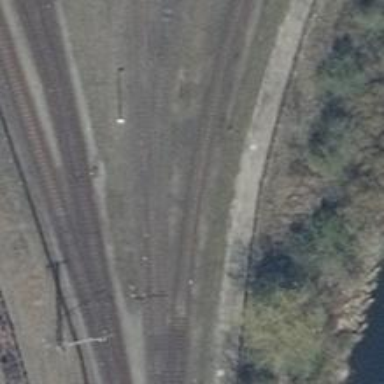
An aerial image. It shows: Railway switch.